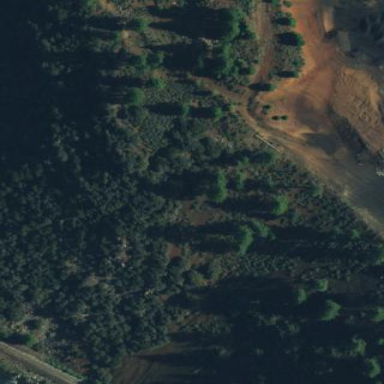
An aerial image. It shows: Evergreen woodland with needle-leaved trees.